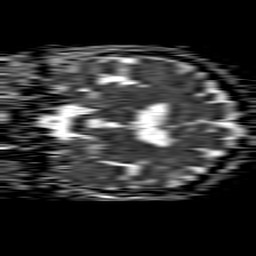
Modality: ADC
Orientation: coronal
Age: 67
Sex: female
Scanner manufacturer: philips
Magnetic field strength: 1.5 T
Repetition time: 4.6 s
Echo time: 0.08631 s